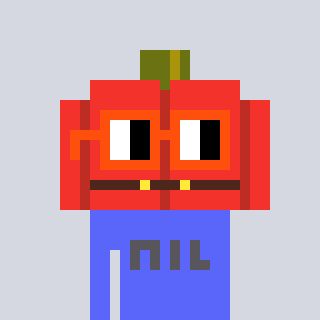
a pixel art character with square orange glasses, a pumpkin-shaped head and a purple-colored body on a cool background